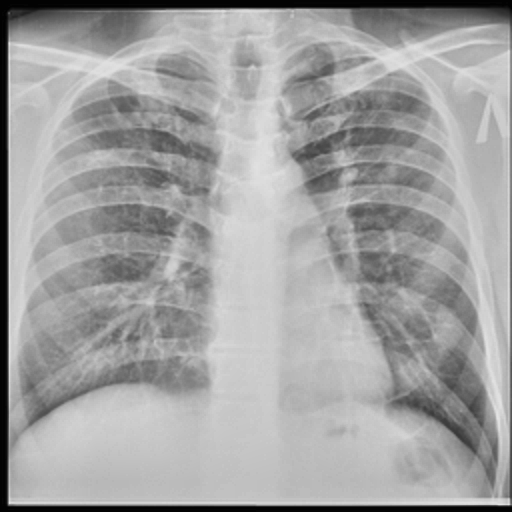
Finding: TUBERCULOSIS